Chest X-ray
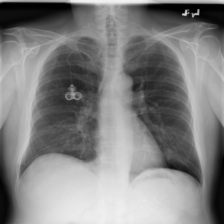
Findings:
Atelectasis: negative
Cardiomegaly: negative
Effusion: negative
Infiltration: negative
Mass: negative
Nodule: negative
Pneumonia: negative
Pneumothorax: negative
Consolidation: negative
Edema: negative
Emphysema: negative
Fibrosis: negative
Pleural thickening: negative
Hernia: negative